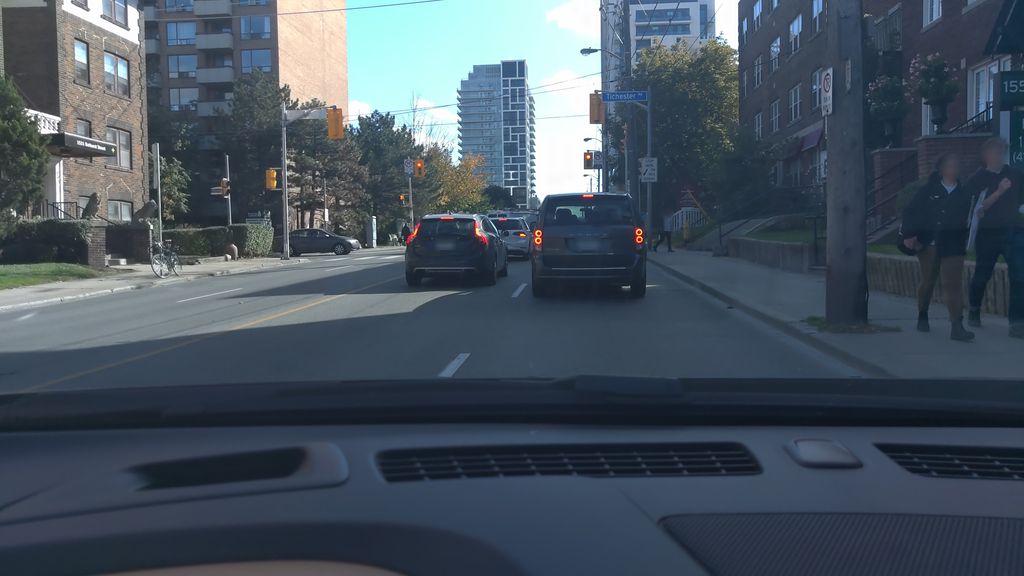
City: toronto